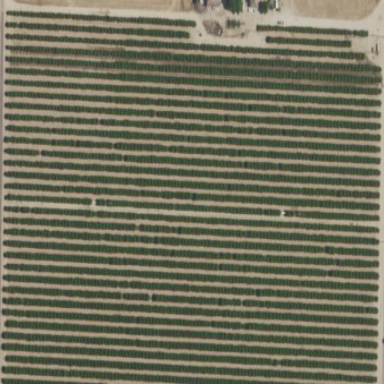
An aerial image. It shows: Orange orchard with rows of orange trees.